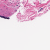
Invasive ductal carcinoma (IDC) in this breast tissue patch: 0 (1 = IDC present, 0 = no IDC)